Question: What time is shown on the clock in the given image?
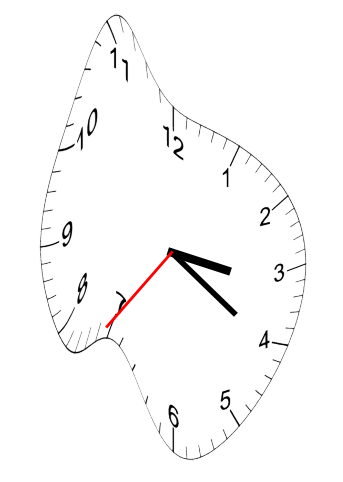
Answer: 03:20:36